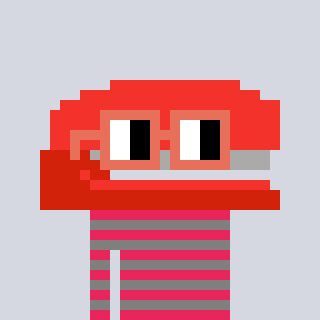
a pixel art character with square orange glasses, a stapler-shaped head and a bluegrey-colored body on a cool background